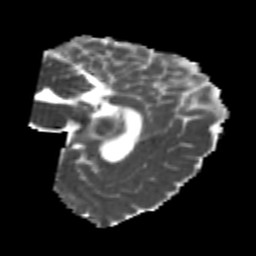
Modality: MD
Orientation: sagittal
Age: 22
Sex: male
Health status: healthy
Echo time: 0.074 s